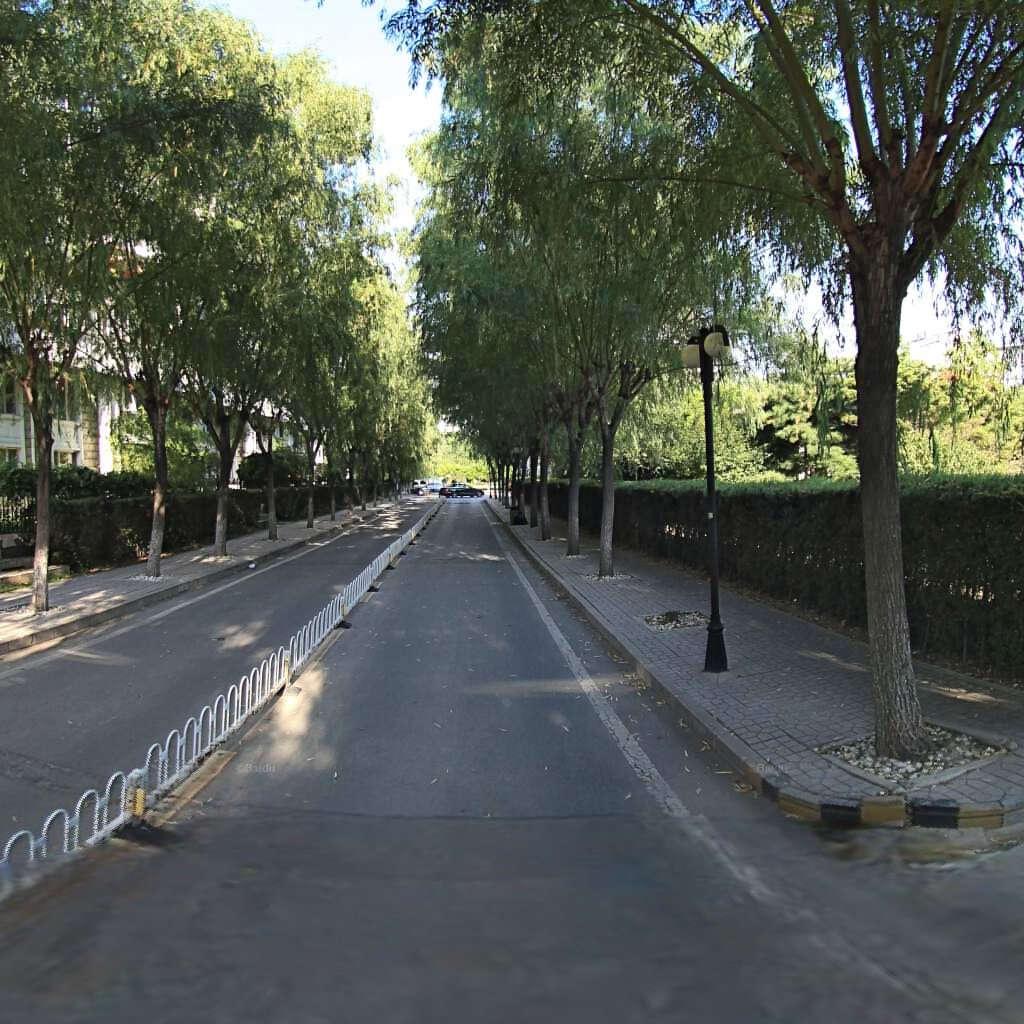
Region: Haidian
Road damage annotations: transverse crack